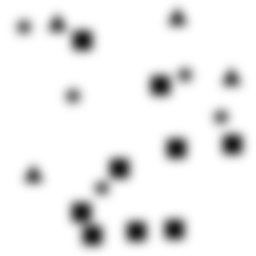
Squares: 9
Triangles: 4
Stars: 5
Total shapes: 18